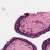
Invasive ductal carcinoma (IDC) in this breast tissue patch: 0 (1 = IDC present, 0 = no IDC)